Question: I used Hibernate 4.1.2 with Ehcache 2.4.3 (shipped together with hibernate when donwloaded hibernate).
My hibernate.cfg.xml :
'''
<?xml version='1.0' encoding='utf-8'?>
<!DOCTYPE hibernate-configuration PUBLIC
"-//Hibernate/Hibernate Configuration DTD 3.0//EN"
"http://www.hibernate.org/dtd/hibernate-configuration-3.0.dtd">
<hibernate-configuration>
<session-factory>
<property name="hibernate.connection.driver_class"> com.microsoft.sqlserver.jdbc.SQLServerDriver </property>
<property name="hibernate.connection.url"> jdbc:sqlserver://localhost:1433;databaseName=Stock_indices</property>
<property name="hibernate.connection.username">xxx</property>
<property name="hibernate.connection.password">xxx</property>
<property name="hibernate.show_sql">true</property>
<property name="hibernate.dialect">org.hibernate.dialect.SQLServerDialect</property>
<property name="hibernate.hbm2ddl.auto">update</property>
<property name="hibernate.c3p0.min_size">5</property>
<property name="hibernate.c3p0.max_size">20</property>
<property name="hibernate.c3p0.timeout">300</property>
<property name="hibernate.c3p0.max_statements">50</property>
<property name="hibernate.c3p0.idle_test_period">30</property>
<property name="hibernate.cache.use_second_level_cache">true</property>
<property name="hibernate.cache.use_query_cache">true</property>
<property name="hibernate.cache.region.factory_class">org.hibernate.cache.ehcache.SingletonEhCacheRegionFactory </property>
<property name="net.sf.ehcache.configurationResourceName">ehcache-entity.xml</property>
<mapping resource="mapping.xml"/>
</session-factory>
</hibernate-configuration>
'''
ehcache-entity.xml :
'''
<?xml version="1.0" encoding="UTF-8"?>
<ehcache>
<cache name="stockdata.StockDatabaseConnection" eternal="false"
maxElementsInMemory="5" overflowToDisk="true" diskPersistent="false"
timeToIdleSeconds="0" timeToLiveSeconds="300"
memoryStoreEvictionPolicy="LRU" />
</ehcache>
'''
mapping.xml
'''
<?xml version="1.0"?>
<!DOCTYPE hibernate-mapping PUBLIC
"-//Hibernate/Hibernate Mapping DTD 3.0//EN"
"http://hibernate.sourceforge.net/hibernate-mapping-3.0.dtd">
<hibernate-mapping package="stockdata">
<class name="StockDatabaseConnection" table="STOCKINDEX">
<cache usage="read-only" />
<composite-id name="CompositeIDConnection">
<key-property name="ticker" column="TICKER"/>
<key-property name="indexdate" column="INDEXDATE"/>
</composite-id>
<property name="openprice"> <column name="OPENPRICE" /> </property>
<property name="closingprice"> <column name="CLOSEPRICE" /> </property>
<property name="highestprice"> <column name="HIGHPRICE" /> </property>
<property name="lowestprice"> <column name="LOWPRICE" /> </property>
<property name="volume"> <column name="VOLUME" /> </property>
</class>
</hibernate-mapping>
'''
However, I got this exception :
'''
java.lang.NullPointerException at org.hibernate.cache.ehcache.internal.util.HibernateUtil.loadAndCorrectConfiguration(HibernateUtil.java:64)
at org.hibernate.cache.ehcache.SingletonEhCacheRegionFactory.start(SingletonEhCacheRegionFactory.java:91)
at org.hibernate.internal.SessionFactoryImpl.<init>(SessionFactoryImpl.java:281)
at org.hibernate.cfg.Configuration.buildSessionFactory(Configuration.java:1741)
............
'''
It seems that hibernate can not load configuration? How can I solve the problem? (The serlvet works fine without using Ehcache).
My servlet class :
'''
package stockdataservlet;
import java.io.IOException;
import java.math.BigDecimal;
import java.util.Iterator;
import java.util.List;
import javax.servlet.ServletException;
import javax.servlet.annotation.WebServlet;
import javax.servlet.http.HttpServlet;
import javax.servlet.http.HttpServletRequest;
import javax.servlet.http.HttpServletResponse;
import org.hibernate.Query;
import org.hibernate.Session;
import org.hibernate.SessionFactory;
import org.hibernate.Transaction;
import org.hibernate.cfg.Configuration;
import org.hibernate.service.ServiceRegistry;
import org.hibernate.service.ServiceRegistryBuilder;
import com.google.gson.Gson;
import com.microsoft.sqlserver.jdbc.*;
public class DataServlet extends HttpServlet {
private static final long serialVersionUID = 1L;
public static SessionFactory sessionfactory = null;
public void init() {
try {
Class.forName("com.microsoft.sqlserver.jdbc.SQLServerDriver");
Configuration conf = new Configuration();
conf.configure();
ServiceRegistry serviceRegistry = new ServiceRegistryBuilder().applySettings(conf.getProperties()).buildServiceRegistry();
sessionfactory = conf.buildSessionFactory(serviceRegistry);
}
catch(Exception e){
e.printStackTrace();
}
}
protected void doGet(HttpServletRequest request, HttpServletResponse response) {
Session session = null;
try{
session = sessionfactory.openSession();
Transaction transaction = session.beginTransaction();
Query query = session.createSQLQuery("SELECT * FROM STOCKINDEX WHERE TICKER = :index ").addScalar("CLOSEPRICE");
query.setParameter("index", "AAA");
List list = query.list();
transaction.commit();
String json = new Gson().toJson(list);
/*response.setContentType("application/json");
response.setCharacterEncoding("UTF-8");
response.getWriter().write(json);*/
}
catch(Exception e){
e.printStackTrace();
}
finally{
session.close();
}
}
'''
}

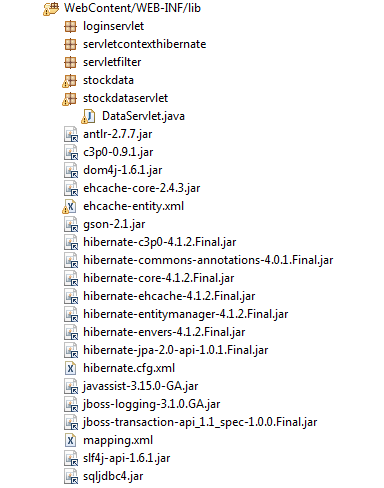
Answer: That's allright.
You do not have to explicitly specify value for property "net.sf.ehcache.configurationResourceName" if the resource is named ehcache.xml and placed in a class path. You can chose this option when you have multiple cache managers.
Or you can just move all your resource files from lib to a directory like WEB-INF/resources so that it becomes easier to reference it under classpath.
> Ehcache looks for a file called ehcache.xml in the top level of the classpath. Failing that it looks for ehcache-failsafe.xml in the classpath. ehcache-failsafe.xml is packaged in the Ehcache jar and should always be found.